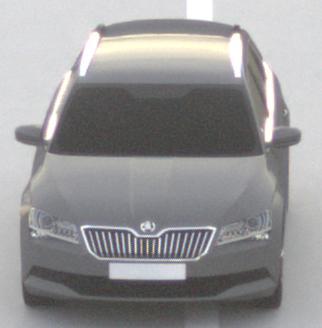
Make: Skoda
Model: Superb Combi 1.4 TSI
Detailed model: Superb (III) Combi
Model produced from: 2015/09
Model produced until: 2018/06
Doors: 5
Color: gray
Road condition: dry road
Daytime: sunrise or sunset
Contrast: low contrast